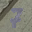
Label: 7